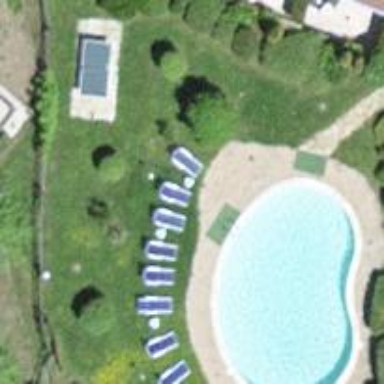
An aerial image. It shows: Swimming pool located in leisure land.